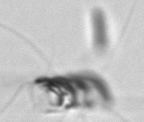
Label: Chaetoceros